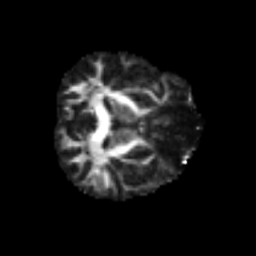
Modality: FA
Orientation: axial
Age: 74
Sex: male
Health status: ill
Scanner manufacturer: siemens
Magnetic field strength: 3 T
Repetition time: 8.7 s
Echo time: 0.11 s